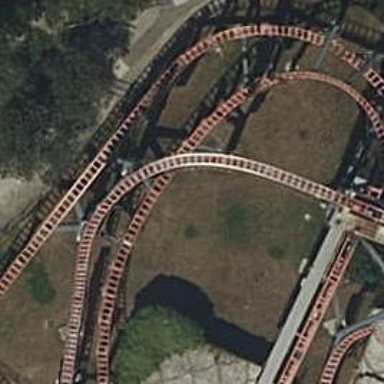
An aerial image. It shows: Disused railway bridge featuring roller coaster attraction.